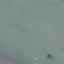
Land use / land cover class: SeaLake